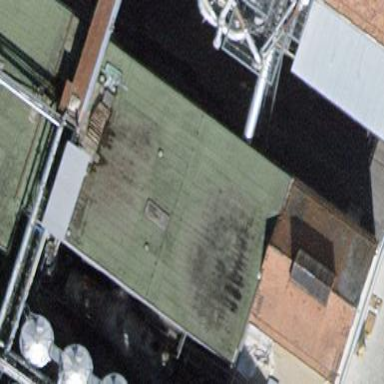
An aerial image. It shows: Industrial building.